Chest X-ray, PA view. Patient: 32 years old, sex M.
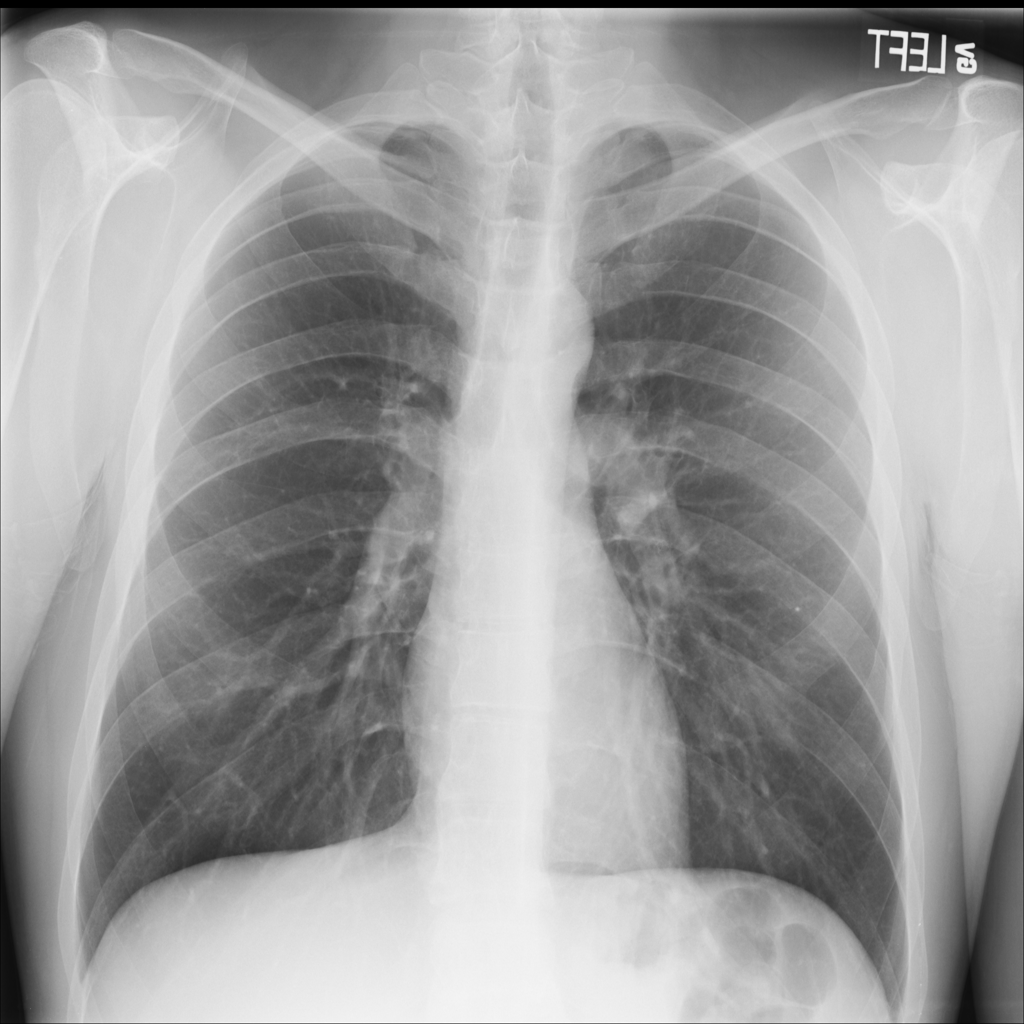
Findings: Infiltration